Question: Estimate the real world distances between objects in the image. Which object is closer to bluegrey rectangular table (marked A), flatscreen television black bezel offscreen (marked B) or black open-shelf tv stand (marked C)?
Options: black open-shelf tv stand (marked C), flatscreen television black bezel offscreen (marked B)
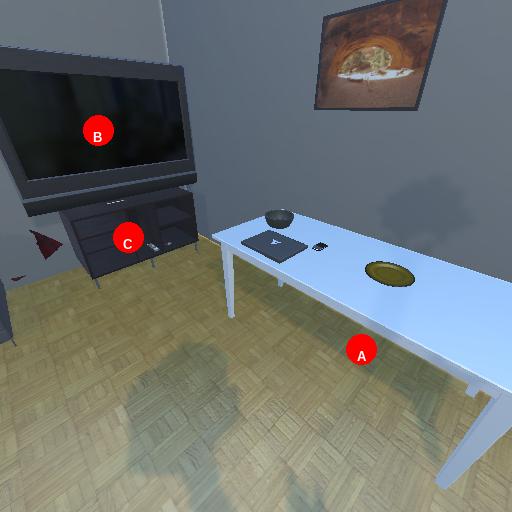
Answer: black open-shelf tv stand (marked C)